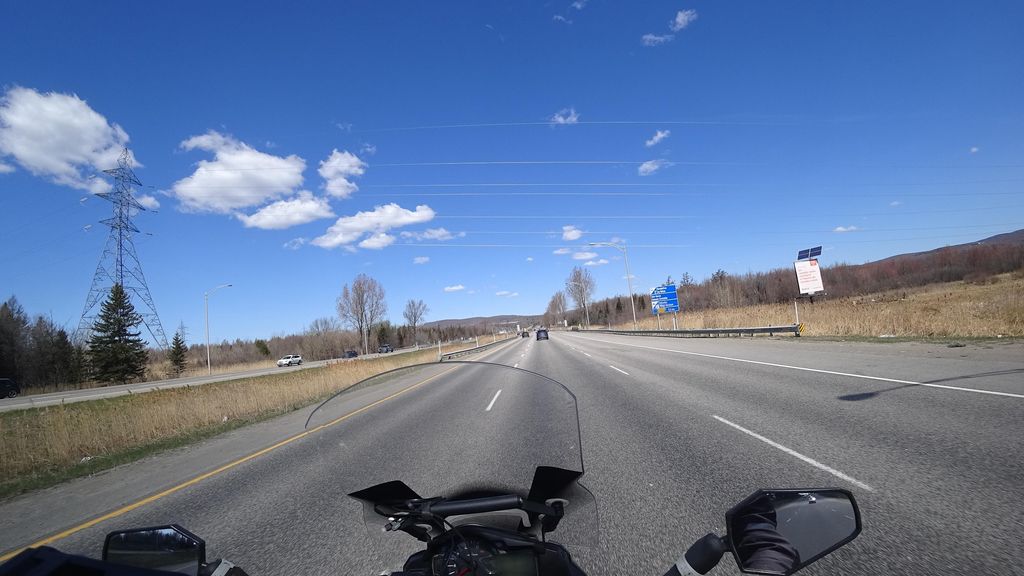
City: quebec_city